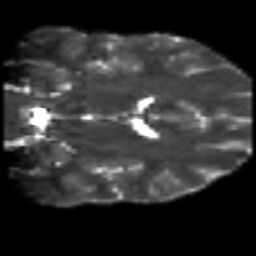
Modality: T2w
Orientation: coronal
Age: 24
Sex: male
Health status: healthy
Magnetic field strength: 3 T
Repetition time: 7 s
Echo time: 0.0926 s